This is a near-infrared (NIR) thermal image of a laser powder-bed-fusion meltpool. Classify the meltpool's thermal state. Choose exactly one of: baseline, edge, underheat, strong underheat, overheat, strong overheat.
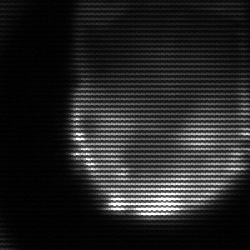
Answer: edge